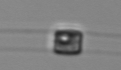
Label: Chaetoceros_similis